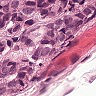
Metastatic tissue present: yes